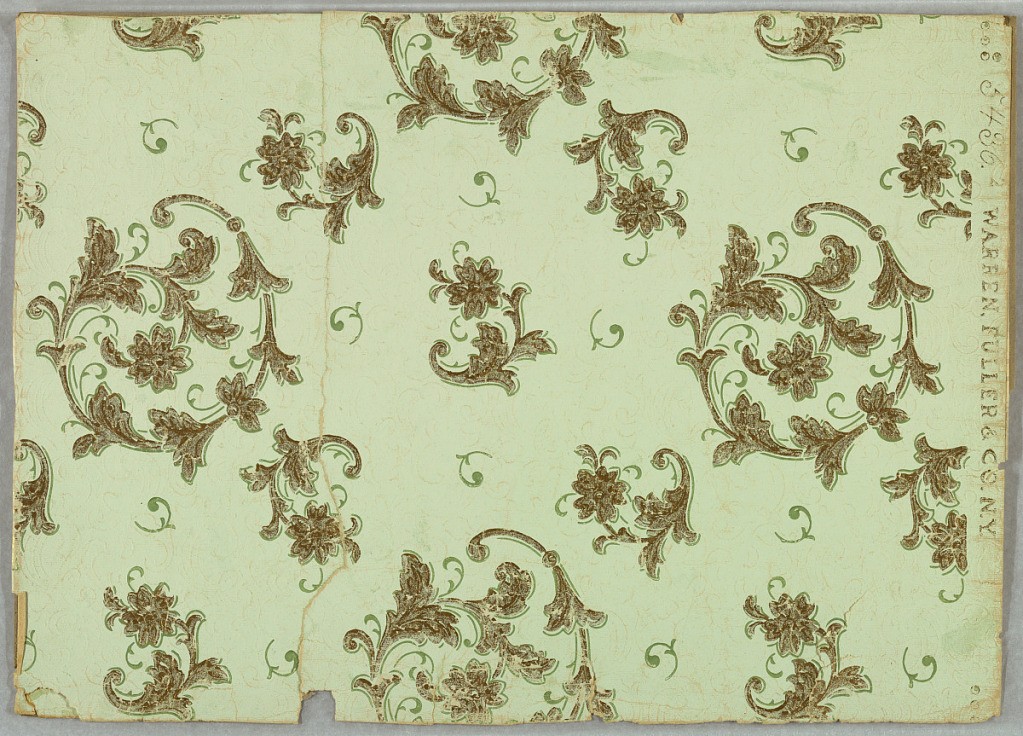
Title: ceiling paper
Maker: Warren, Fuller and Co.
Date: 1890–1910
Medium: Machine-printed and embossed
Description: On a textured light green ground, shiny gold scrolling foliage interspersed with alternating smaller scrolling designs; both outlined and embellished with green; small green c-shaped scrolls alternate in between.